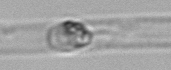
Label: Dactyliosolen_blavyanus